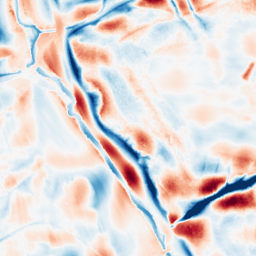
Category: wavelet
Decomposition family: wavelet_biorthogonal
Decomposition parameters: wavelet: bior3.5
level: 5
Upsampling method: cubic_mitchell
Upsampling parameters: scale: 4
Upsampling scale: 4